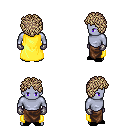
a pixel art fantasy rpg character, male body template, dark elf, purple skin, yellow cape, robe skirt, white blonde curly afro hairstyle, metal gloves, black slippers, four views (front, back, left, right), 2x2 character sprite sheet, small pixel art, hard edges, no anti-aliasing